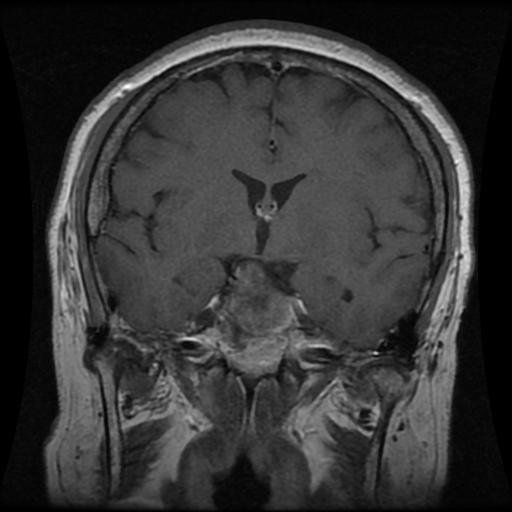
Label: pituitary